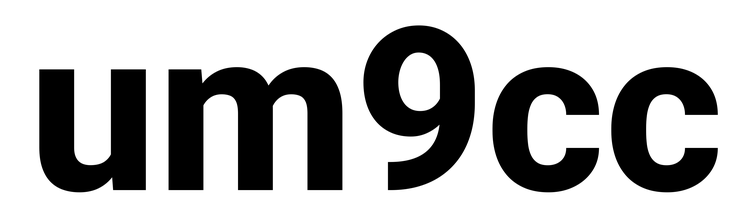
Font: Roboto_ExtraBold